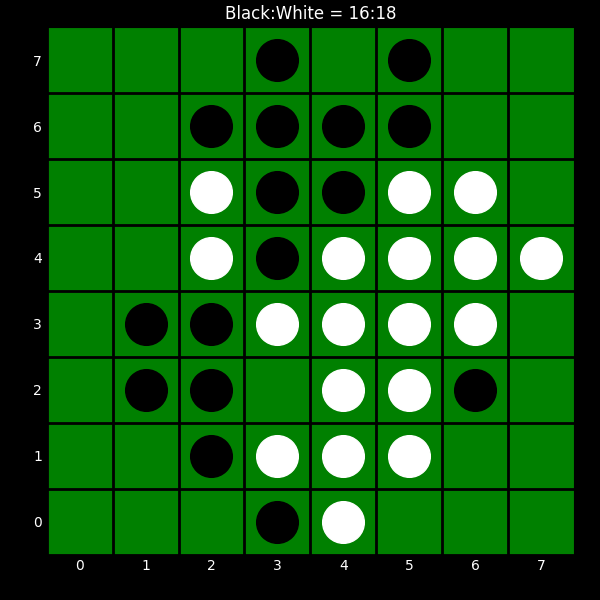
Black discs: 16
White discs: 18